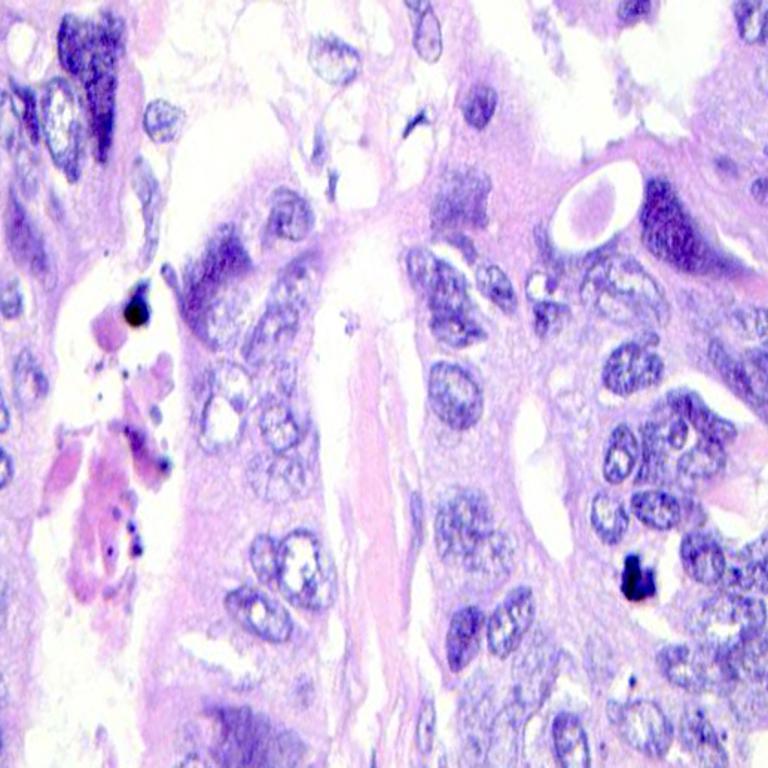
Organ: colon
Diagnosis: adenocarcinomas